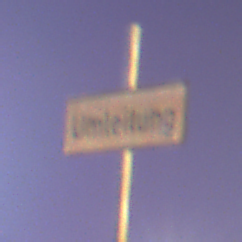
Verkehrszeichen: Umleitungsankuendigung
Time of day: Night
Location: Outdoor (Urban)
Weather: PartlyCloudy
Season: NotSpecified
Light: Natural